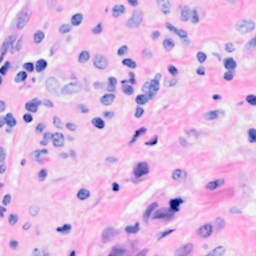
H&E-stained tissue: Breast